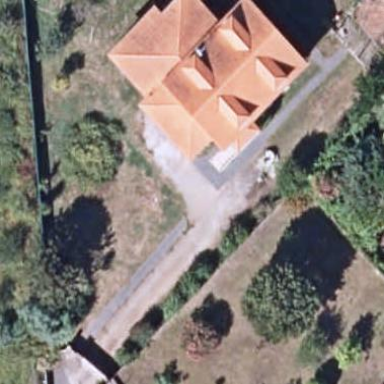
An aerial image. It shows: Simple and straightforward house.